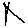
Label: line